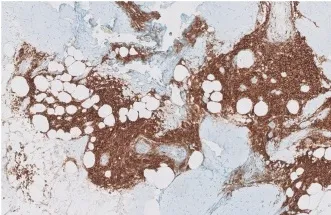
D) Immunohistochemistry (CD20-staining) of tissue from the lateral and medial lower quadrant of the left breast of our 62-year-old patient.
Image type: pathology (immunostaining)